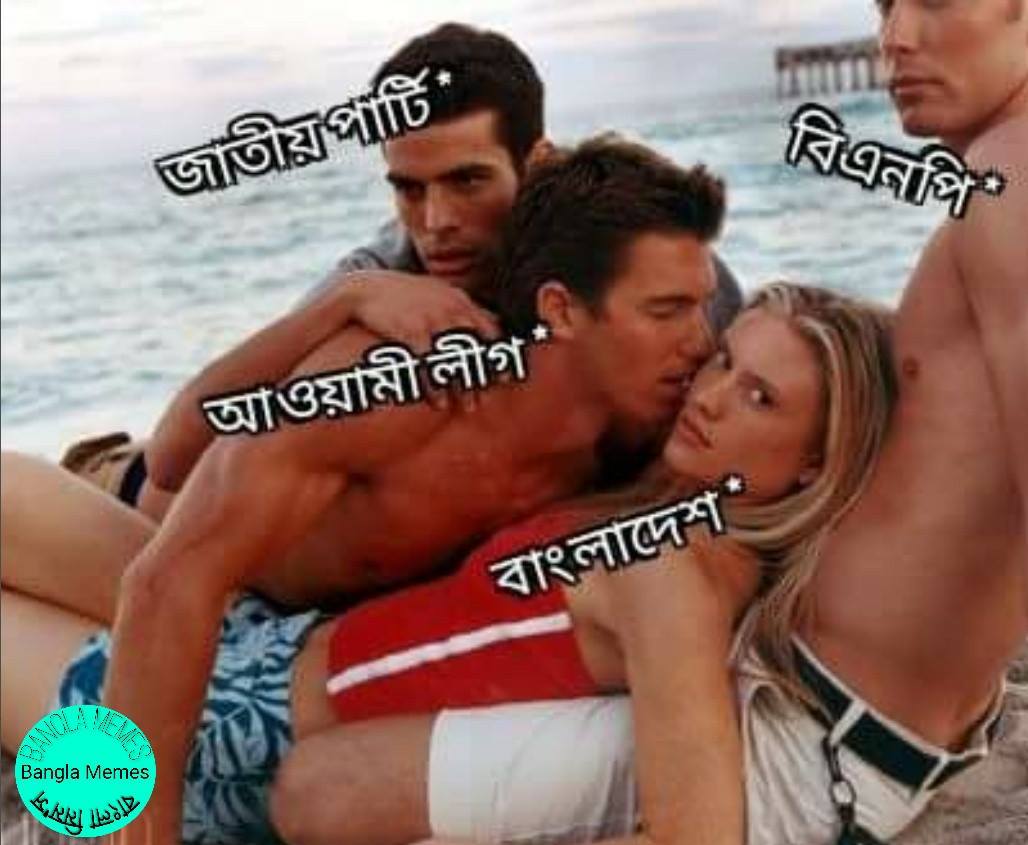
Caption: জাতীয় পার্টি*    আওয়ামী লীগ*     বিএনপি*      বাংলাদেশ*
Label: hate